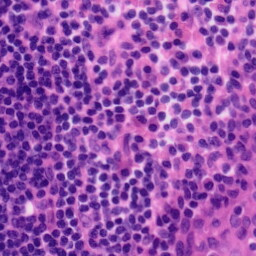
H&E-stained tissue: Tonsil